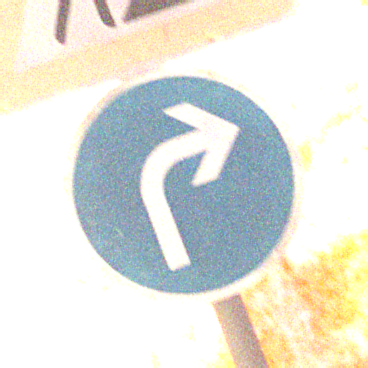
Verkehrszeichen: VorgeschriebeneFahrtrichtungRechts
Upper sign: Arbeitsstelle
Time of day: Night
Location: Outdoor (Nature)
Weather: Clear
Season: NotSpecified
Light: Natural